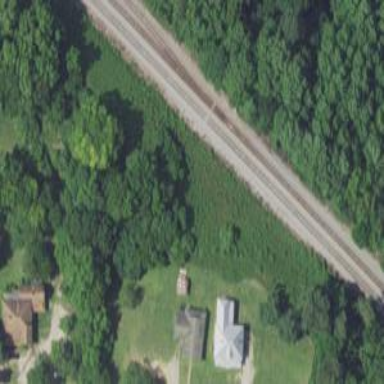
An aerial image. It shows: Railway siding for service.